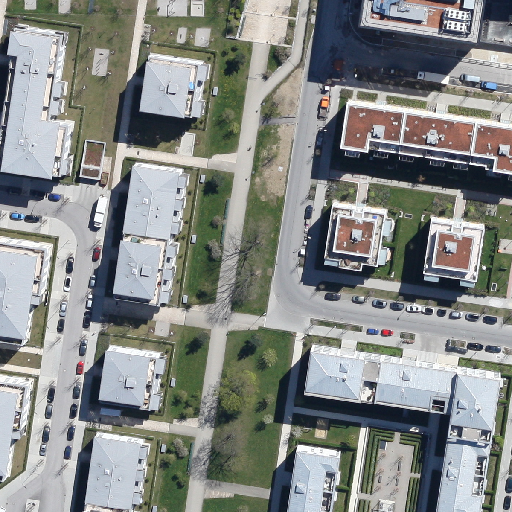
Referring expression: road